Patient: sex M, age 44
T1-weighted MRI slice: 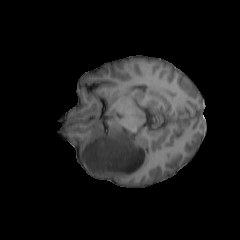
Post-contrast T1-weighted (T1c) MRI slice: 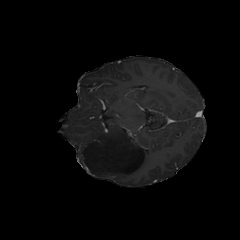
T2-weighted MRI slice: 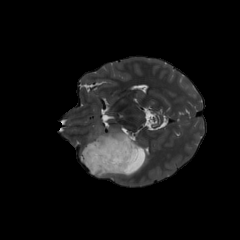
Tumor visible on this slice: yes
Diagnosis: Astrocytoma, IDH-mutant
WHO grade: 3